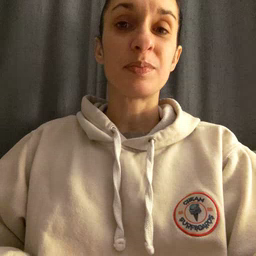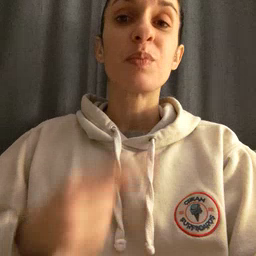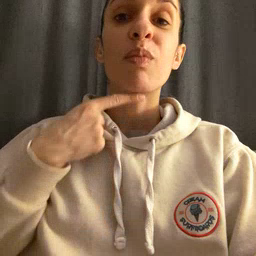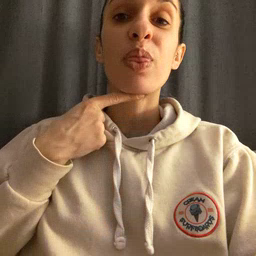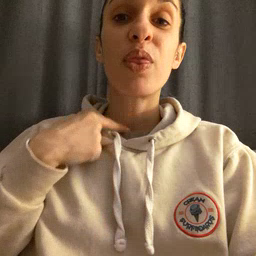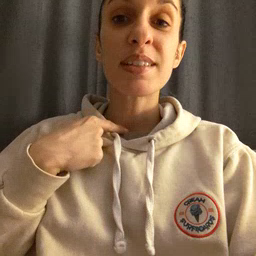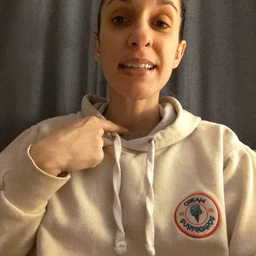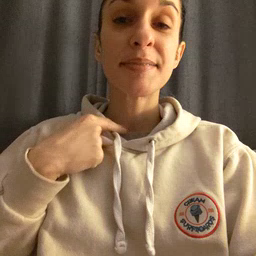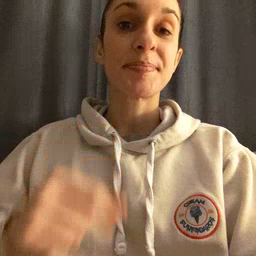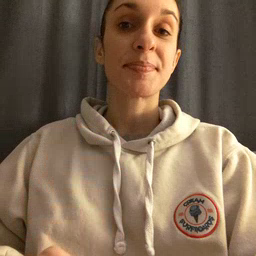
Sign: thirsty